Question: I have a code that simply creates a screen with some checkboxes and comboboxes. The weird thing is that my preview looks totally different than the real screen when I run the app. The real screen shows littler textfields and comboboxes. How do I get the preview-looks on the real screen?
As you can see at the picture below, the first date-comboboxes are way smaller than the ones below.

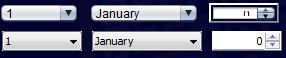
Answer: Looks like it could be a Look and Feel change. I believe by default Netbeans uses Nimbus. When in the GUI Builder, along the top next to the run button you should see a drop-down menu. From there, you can select the default look and feel. You would probably have to change your look and feel for your program, if it already isn't implemented in the code.